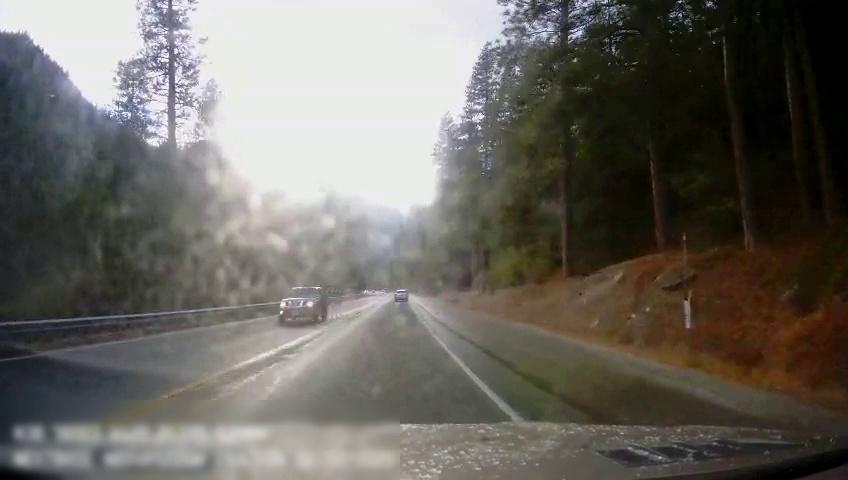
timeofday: Day
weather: Sunny
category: Drivable Space
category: Vehicles | SUV
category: Vehicles | Car
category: Lanes | Opposite Lane
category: Lanes | Opposite Lane
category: Lanes | Opposite Lane
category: Lanes | Current Lane
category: Lanes | Current Lane